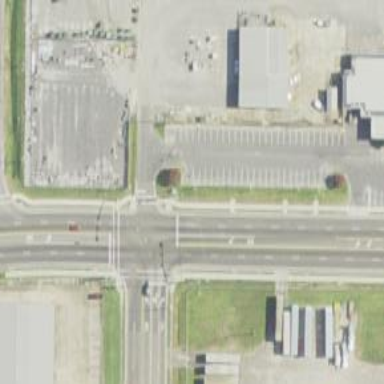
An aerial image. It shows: Crossing with marked lines on the road.